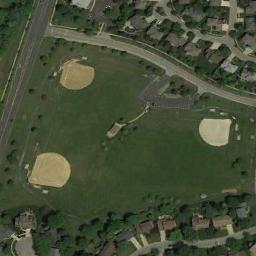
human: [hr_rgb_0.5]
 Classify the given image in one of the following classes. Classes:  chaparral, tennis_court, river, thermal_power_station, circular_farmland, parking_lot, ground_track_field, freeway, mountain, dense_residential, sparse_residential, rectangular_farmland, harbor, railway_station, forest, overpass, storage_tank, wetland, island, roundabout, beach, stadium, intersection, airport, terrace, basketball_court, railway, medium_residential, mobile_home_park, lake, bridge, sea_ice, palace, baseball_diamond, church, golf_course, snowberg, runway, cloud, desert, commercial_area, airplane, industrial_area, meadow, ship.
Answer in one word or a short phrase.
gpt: baseball_diamond